Group 1:
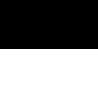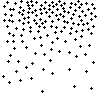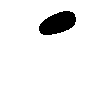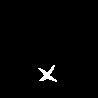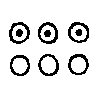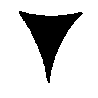
Group 2:
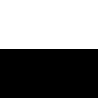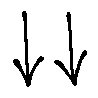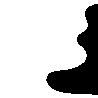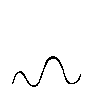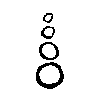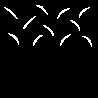
Rule separating the two groups: Top half has more black (less white) than bottom half versus vice versa.
Comments: A similar, but different, solution is "center of mass is above the horizontal vs. center of mass is below the horizontal."
Author: Aaron David Fairbanks